Question: I want to read data from firebase, in the ref '("locations/{{someLocation}}/logs/{{someDevice}}")'
but I do not know if exists a correct form to do, because I need to use ".on" to hear constantly all the devices changes, the problem is that I need to read all devices in logs in all locations, but I do not want another information, I just need information in logs or in the specific device, I know that I could reach that invoking one callback ".on" for each device, but I want a cleaner form to make it and in the documentation, there is no help for this.
maybe I could invoke a method like that
'''
firebase.database("locations/{eachLocation}/logs/{eachDevice}").ref().on...
'''
because I do not want all the devices, the problem is that I do not know if there is a form to make it thank you.

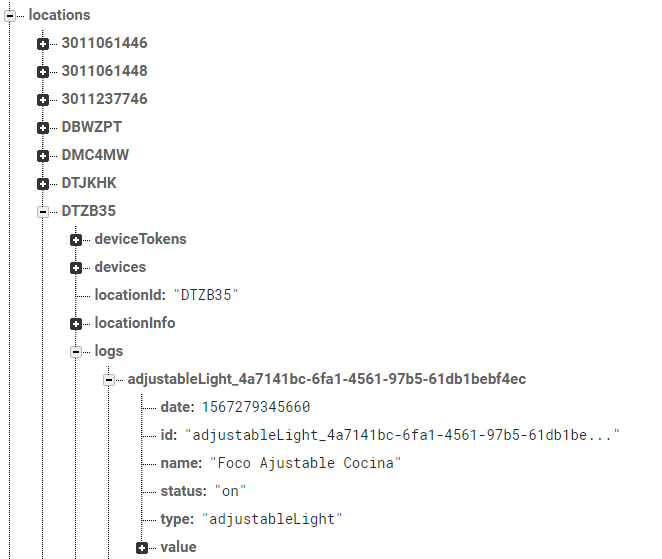
Answer: It sounds like you've nested your data too much. The Firebase documentation has explicit sections on <URL> with hints on how to prevent this.
At first glance you'll need at least two top-level lists: 'locations' and 'locationLogs'. Under each you have the same keys as you have now, but the logs are now under '/locationLogs/$key' instead of under '/locations/$key/logs'. With that change you can get the logs for a location without getting the other data for that location.
---
If you don't know the location key, but don't want to get the logs for all locations, it sounds like you've nested another level too deep. Firebase queries work on a flat list of nodes, and can't search across multiple levels of unknown keys. If you want to search across all logs across all locations, you will need to keep a flat list of all logs. You can then tie each log back to its location, by adding the location ID to each log.
So that might lead to a structure of:
'''
logs: {
"adjustableLight....1": {
locationId: "DTZB35",
date: 156...,"
...
}
}
'''